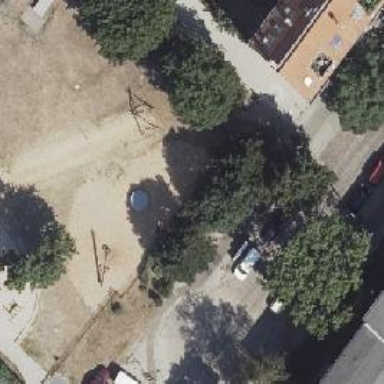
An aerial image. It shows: Playground with roundabout.